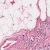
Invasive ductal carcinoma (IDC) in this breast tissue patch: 1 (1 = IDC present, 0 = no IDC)